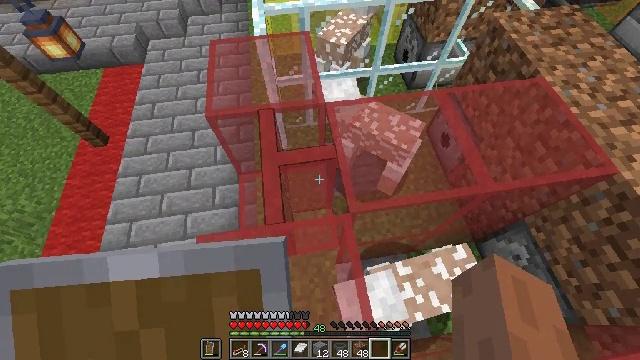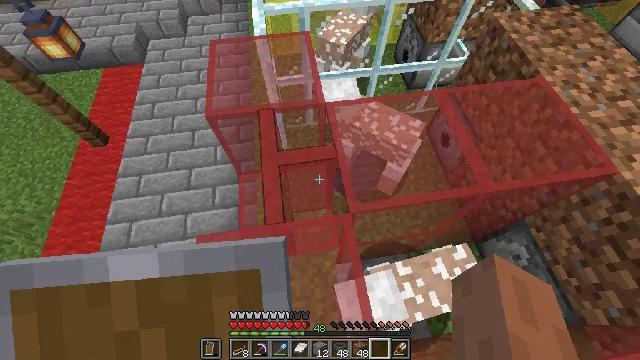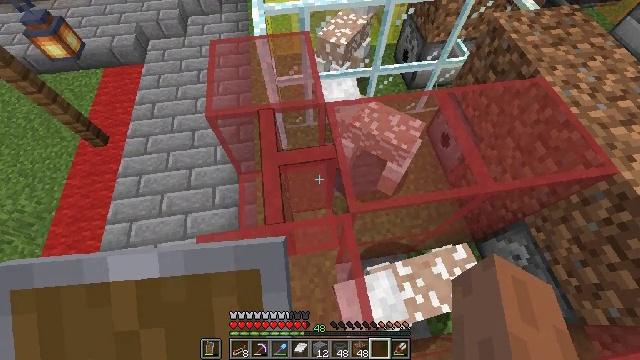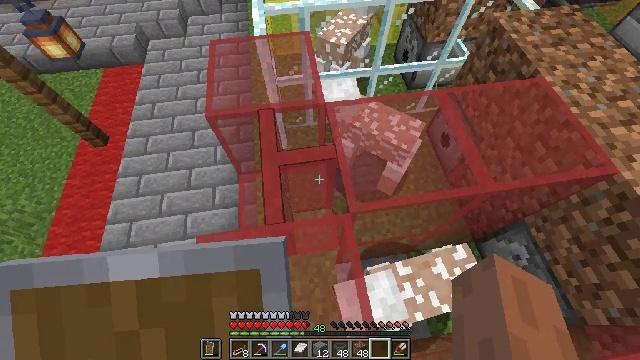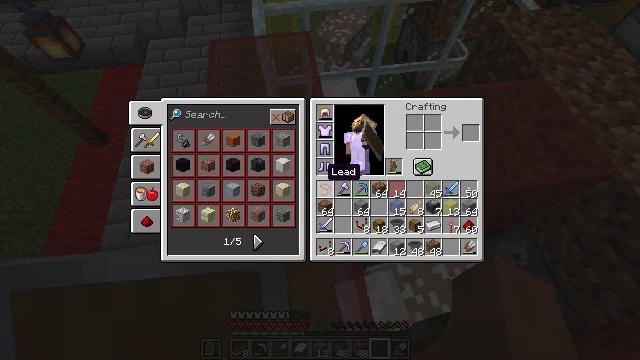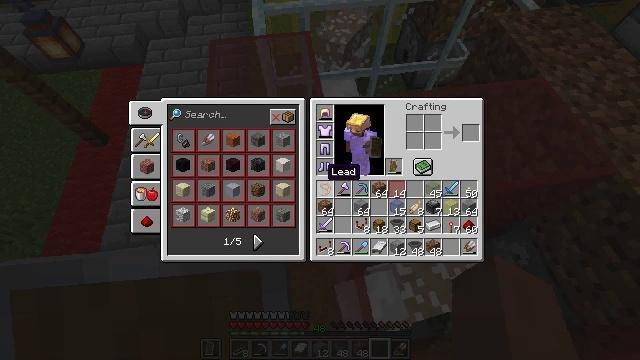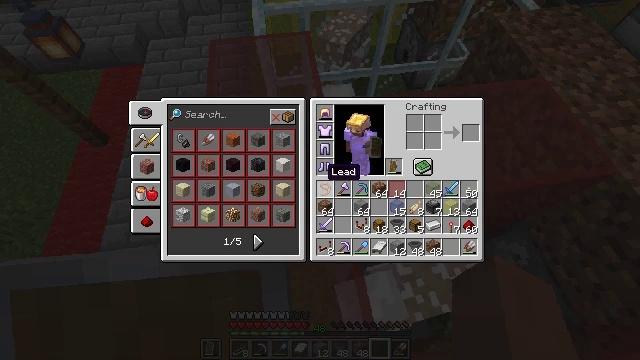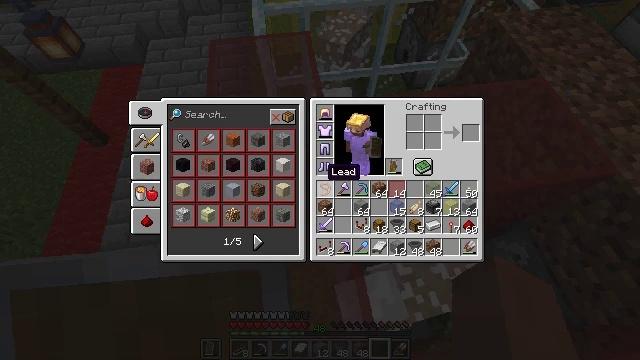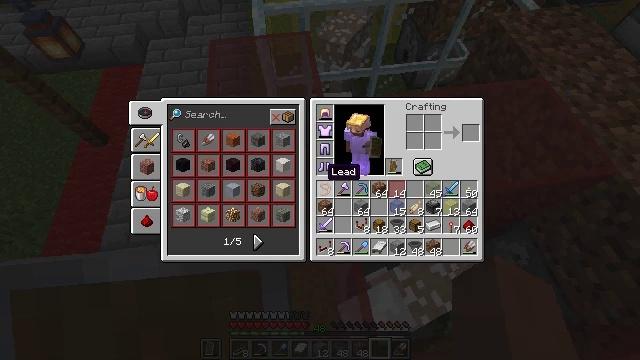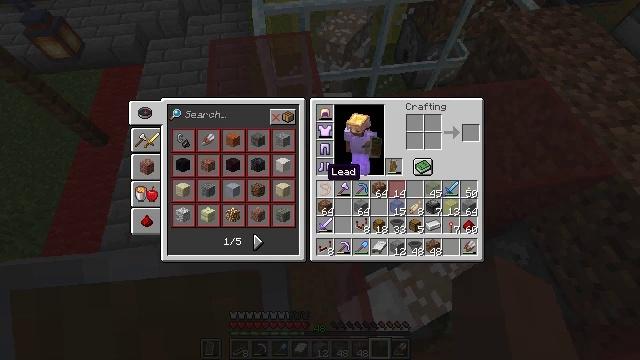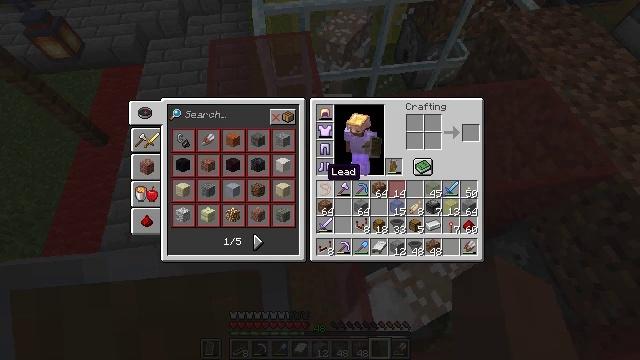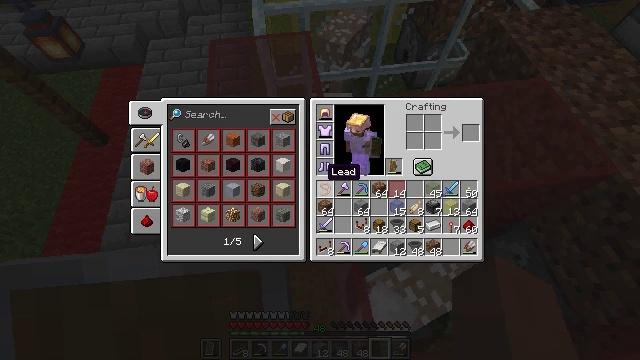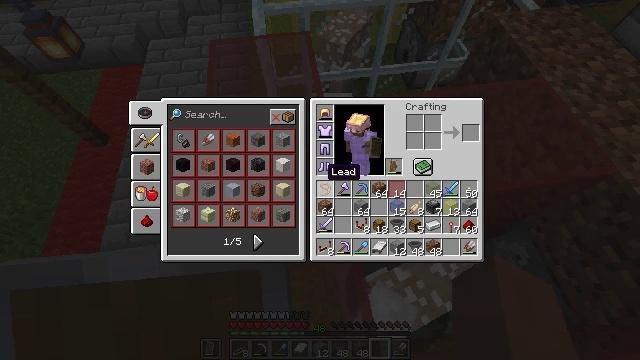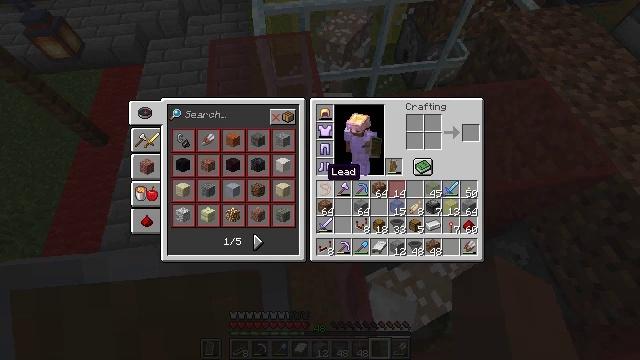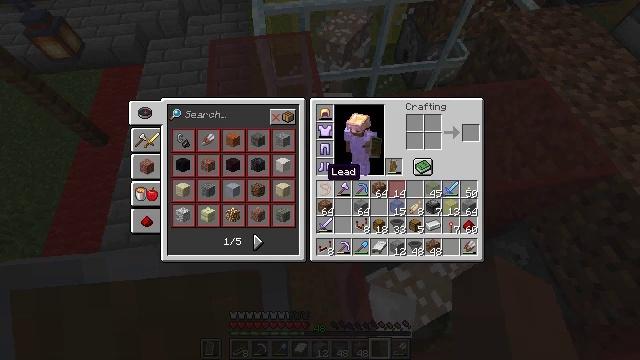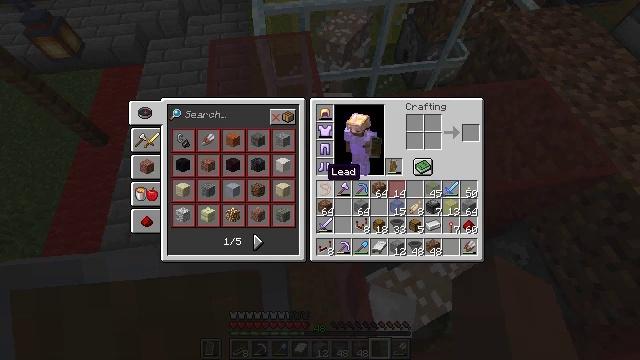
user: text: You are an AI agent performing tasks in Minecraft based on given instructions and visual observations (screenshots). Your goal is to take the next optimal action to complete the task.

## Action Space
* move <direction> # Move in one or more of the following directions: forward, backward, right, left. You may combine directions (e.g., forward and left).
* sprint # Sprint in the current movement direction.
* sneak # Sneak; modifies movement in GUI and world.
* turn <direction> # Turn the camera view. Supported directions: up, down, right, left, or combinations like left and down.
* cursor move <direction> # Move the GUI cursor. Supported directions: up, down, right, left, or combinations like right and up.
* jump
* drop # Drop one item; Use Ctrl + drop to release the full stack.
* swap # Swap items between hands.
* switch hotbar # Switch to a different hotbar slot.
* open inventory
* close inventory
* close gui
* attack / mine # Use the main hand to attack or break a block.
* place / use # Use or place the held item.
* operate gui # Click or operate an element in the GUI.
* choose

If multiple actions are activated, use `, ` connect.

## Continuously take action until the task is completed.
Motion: motion action
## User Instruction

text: Remove the green stained glass pane from the structure.
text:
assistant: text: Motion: no_op
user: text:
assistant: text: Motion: no_op
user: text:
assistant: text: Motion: no_op
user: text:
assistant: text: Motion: open inventory
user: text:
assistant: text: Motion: open inventory
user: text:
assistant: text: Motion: open inventory
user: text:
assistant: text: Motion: no_op
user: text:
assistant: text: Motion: no_op
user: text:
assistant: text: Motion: no_op
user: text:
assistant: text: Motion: no_op
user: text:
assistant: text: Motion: no_op
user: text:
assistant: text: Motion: no_op
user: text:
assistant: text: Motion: no_op
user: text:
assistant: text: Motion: no_op
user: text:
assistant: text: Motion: no_op
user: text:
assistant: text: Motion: no_op
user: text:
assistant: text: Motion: no_op
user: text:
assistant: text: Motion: no_op
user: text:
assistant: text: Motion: cursor move right
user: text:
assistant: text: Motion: cursor move right
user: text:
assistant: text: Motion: sneak, cursor move right
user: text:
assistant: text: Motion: sneak, cursor move right
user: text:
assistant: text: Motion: sneak, cursor move right
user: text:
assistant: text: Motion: sneak
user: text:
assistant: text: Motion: sneak, cursor move left
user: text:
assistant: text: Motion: sneak, cursor move left
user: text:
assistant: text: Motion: sneak
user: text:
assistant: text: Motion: sneak
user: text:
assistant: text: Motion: sneak
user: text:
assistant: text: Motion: sneak